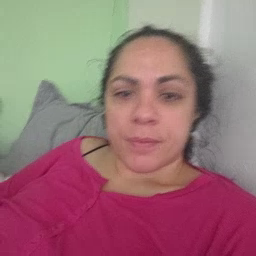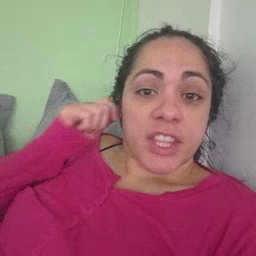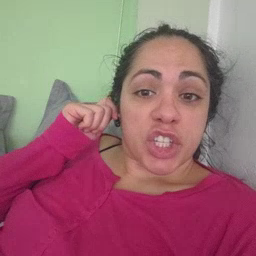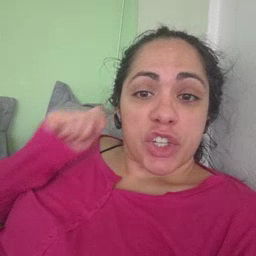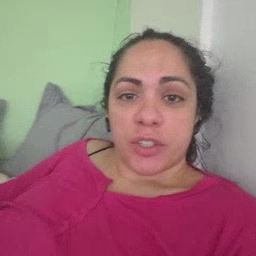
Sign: ear